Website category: sports
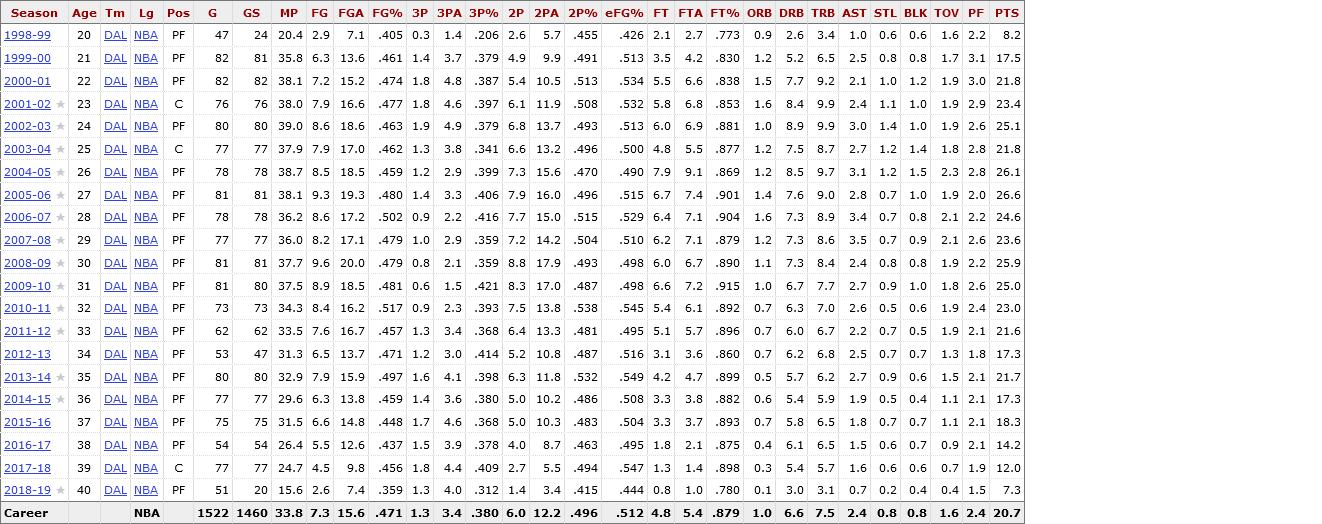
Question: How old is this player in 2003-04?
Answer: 25

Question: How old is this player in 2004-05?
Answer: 26

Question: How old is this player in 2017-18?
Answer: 39

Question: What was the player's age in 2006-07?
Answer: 28

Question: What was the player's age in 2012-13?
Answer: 34

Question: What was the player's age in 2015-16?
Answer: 37

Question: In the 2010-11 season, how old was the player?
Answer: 32

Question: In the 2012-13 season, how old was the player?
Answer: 34

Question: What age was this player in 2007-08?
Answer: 29

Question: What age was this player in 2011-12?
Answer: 33

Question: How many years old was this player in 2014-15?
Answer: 36

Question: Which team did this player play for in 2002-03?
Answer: DAL

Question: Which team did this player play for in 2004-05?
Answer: DAL

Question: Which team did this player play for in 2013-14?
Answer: DAL

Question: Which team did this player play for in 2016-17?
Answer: DAL

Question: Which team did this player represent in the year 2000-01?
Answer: DAL

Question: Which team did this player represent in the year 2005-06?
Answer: DAL

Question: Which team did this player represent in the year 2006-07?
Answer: DAL

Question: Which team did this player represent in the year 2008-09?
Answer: DAL

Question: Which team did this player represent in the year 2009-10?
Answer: DAL

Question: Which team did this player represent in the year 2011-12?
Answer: DAL

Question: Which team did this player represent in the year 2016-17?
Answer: DAL

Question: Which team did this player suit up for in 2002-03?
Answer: DAL

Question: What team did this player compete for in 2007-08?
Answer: DAL

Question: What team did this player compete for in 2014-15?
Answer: DAL

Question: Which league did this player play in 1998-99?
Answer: NBA

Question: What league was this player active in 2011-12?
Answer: NBA

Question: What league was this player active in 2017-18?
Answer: NBA

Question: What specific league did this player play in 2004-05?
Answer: NBA

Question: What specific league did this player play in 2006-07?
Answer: NBA

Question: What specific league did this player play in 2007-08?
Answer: NBA

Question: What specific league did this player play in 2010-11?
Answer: NBA

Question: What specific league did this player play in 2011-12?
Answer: NBA

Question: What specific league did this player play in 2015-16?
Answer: NBA

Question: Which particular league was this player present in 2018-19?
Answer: NBA

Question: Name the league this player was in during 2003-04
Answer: NBA

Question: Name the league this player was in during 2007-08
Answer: NBA

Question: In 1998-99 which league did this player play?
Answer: NBA

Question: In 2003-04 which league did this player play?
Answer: NBA

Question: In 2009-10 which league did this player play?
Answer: NBA

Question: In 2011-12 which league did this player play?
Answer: NBA

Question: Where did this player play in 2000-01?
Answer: NBA

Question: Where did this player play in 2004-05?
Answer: NBA

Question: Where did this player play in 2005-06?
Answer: NBA

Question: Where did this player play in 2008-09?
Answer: NBA

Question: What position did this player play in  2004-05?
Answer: PF

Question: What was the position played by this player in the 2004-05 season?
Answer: PF

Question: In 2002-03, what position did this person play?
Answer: PF

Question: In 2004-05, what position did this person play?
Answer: PF

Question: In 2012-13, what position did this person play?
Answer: PF

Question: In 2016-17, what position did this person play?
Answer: PF

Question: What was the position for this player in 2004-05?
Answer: PF

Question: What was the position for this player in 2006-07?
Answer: PF

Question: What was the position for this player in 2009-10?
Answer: PF

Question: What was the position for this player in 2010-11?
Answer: PF

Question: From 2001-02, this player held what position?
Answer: C

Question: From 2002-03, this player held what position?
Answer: PF

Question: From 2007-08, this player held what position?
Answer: PF

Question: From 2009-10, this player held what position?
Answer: PF

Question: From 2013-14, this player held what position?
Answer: PF

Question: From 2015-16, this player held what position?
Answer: PF

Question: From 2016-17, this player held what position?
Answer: PF

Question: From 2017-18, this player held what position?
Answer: C

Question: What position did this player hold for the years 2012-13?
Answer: PF